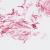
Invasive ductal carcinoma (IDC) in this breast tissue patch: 0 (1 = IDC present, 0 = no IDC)